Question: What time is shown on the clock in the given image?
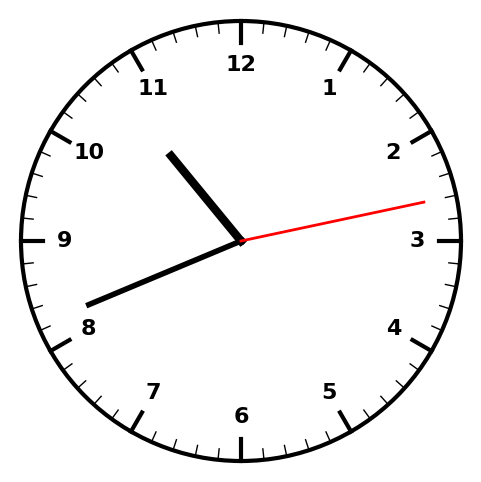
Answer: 10:41:13